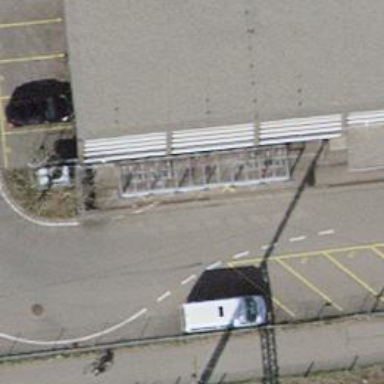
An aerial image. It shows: Shed designated as bicycle parking facility.